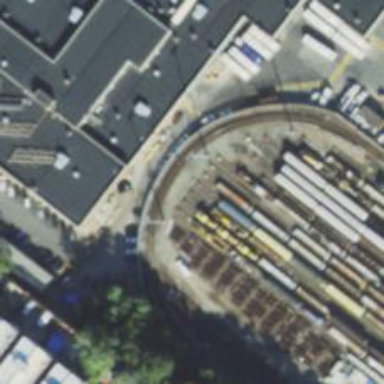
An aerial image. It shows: Yard used for servicing electrified rail. The rail is electrified from the top.